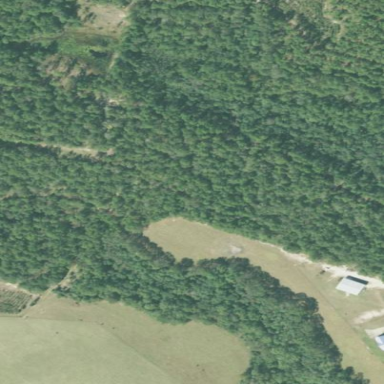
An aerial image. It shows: Needle-leaved woodland.